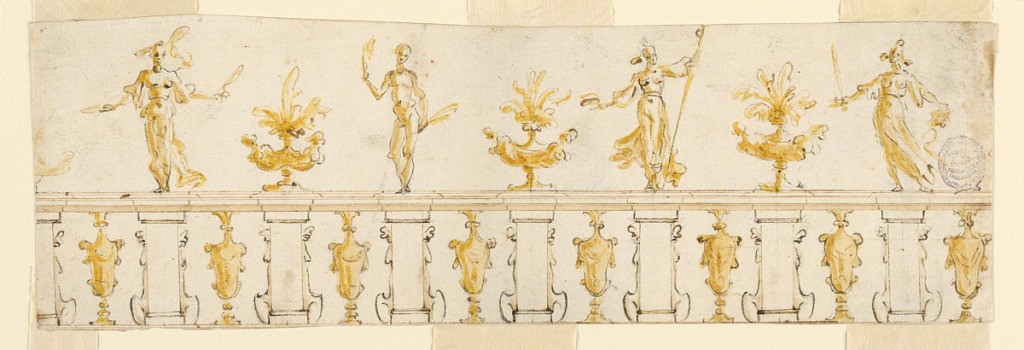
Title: Project for a Wall Painting
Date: ca. 1610
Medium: Pen and ink, brush and sepia on paper
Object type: Drawing
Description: Figures and vases stand upon a balustrade.